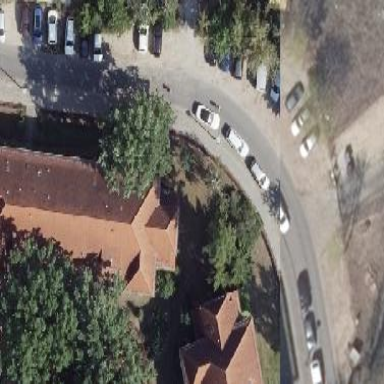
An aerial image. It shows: Apartment building with hipped roof.